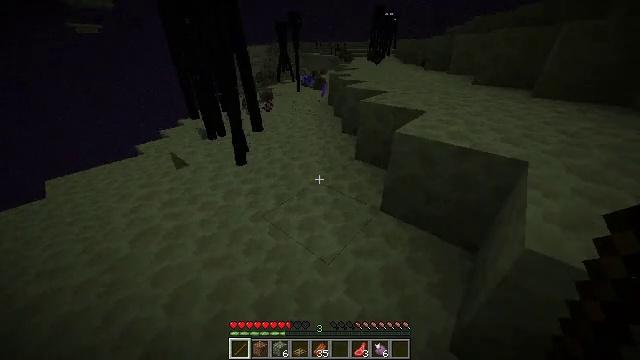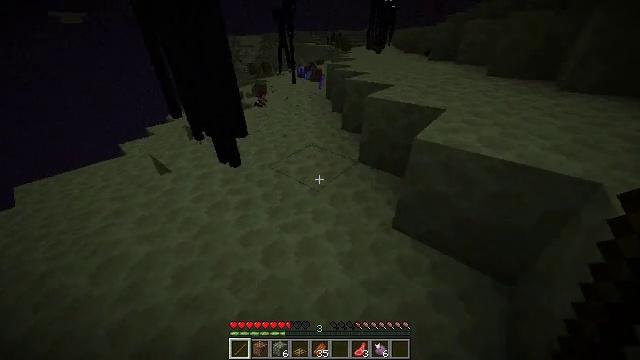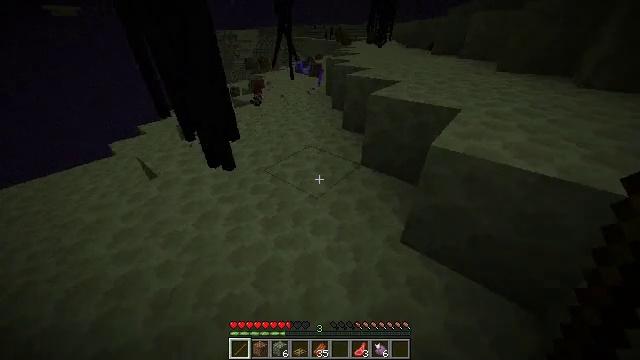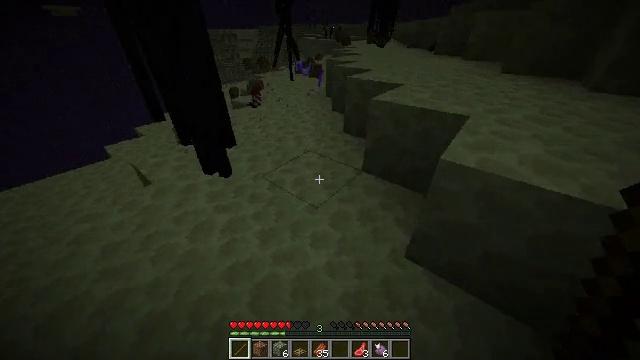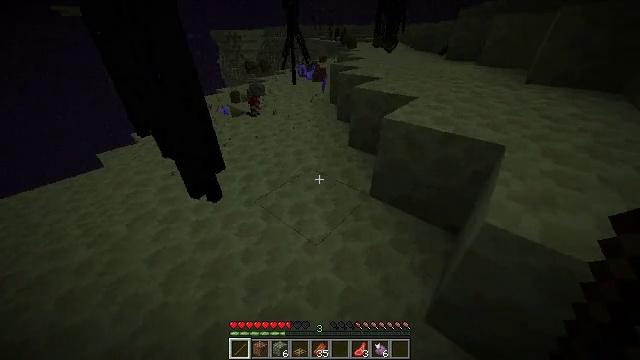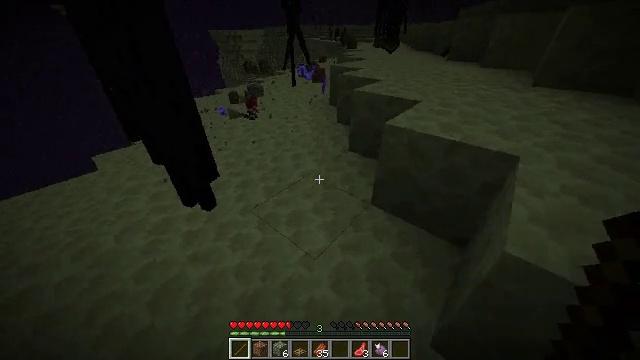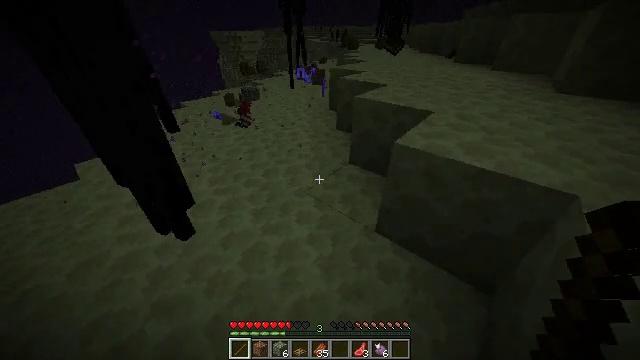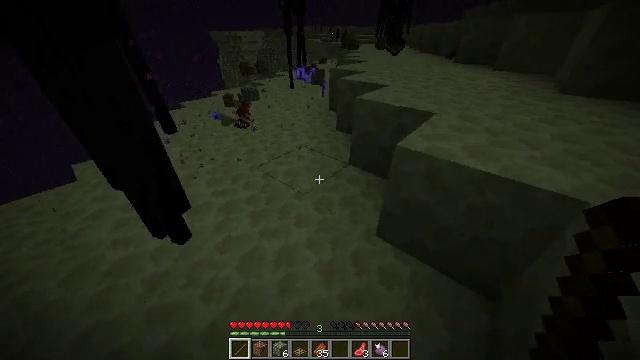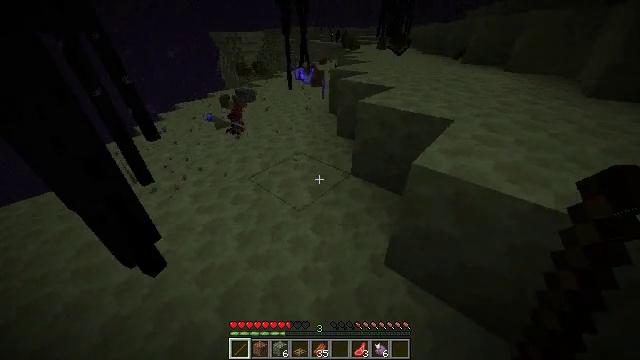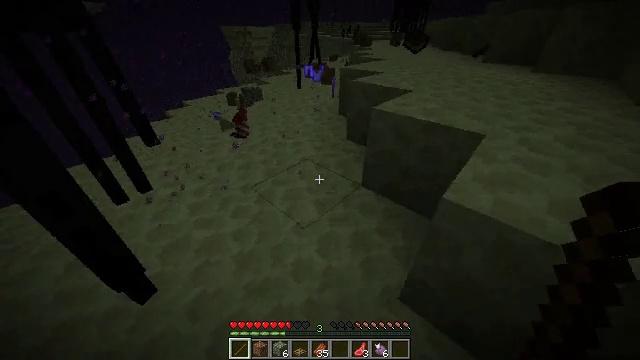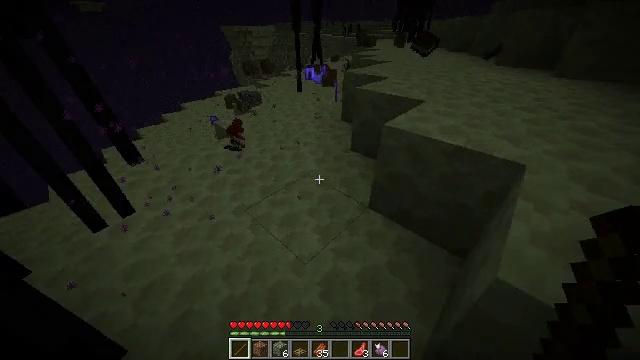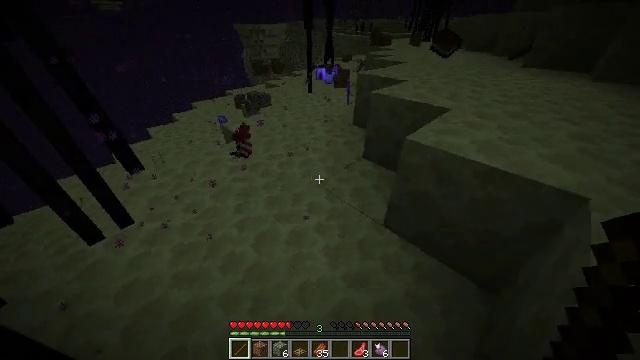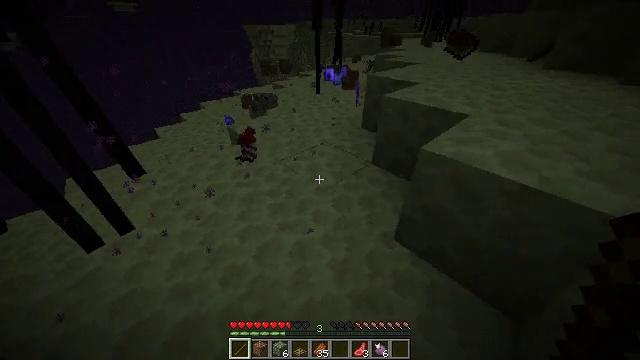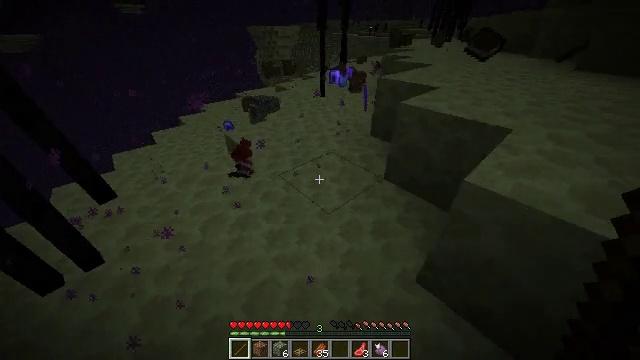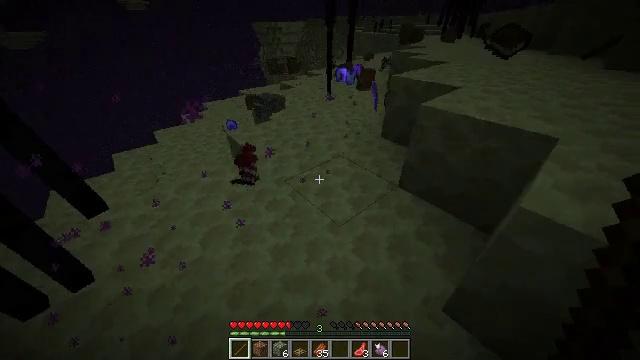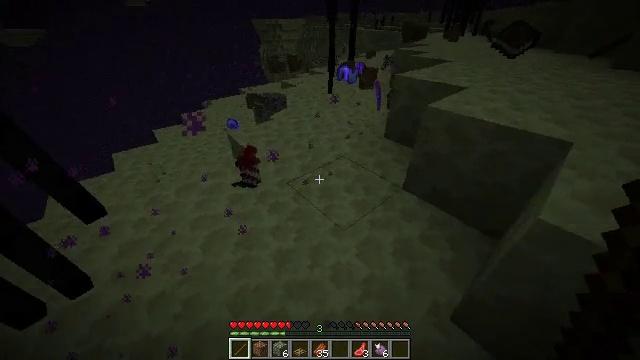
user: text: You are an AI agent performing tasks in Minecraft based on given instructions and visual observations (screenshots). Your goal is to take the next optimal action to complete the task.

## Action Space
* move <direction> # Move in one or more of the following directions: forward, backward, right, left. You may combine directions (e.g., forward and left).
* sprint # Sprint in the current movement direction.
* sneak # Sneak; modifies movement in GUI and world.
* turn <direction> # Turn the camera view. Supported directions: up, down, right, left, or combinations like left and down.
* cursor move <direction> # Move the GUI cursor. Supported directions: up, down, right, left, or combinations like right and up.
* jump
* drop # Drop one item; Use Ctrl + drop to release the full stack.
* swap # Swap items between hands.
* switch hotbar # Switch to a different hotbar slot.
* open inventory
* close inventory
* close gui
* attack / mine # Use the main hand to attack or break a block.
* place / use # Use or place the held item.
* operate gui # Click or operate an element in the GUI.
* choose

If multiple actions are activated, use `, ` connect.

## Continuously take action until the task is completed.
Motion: motion action
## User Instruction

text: Remove a mutton from the inventory.
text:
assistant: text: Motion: move forward, sprint, turn down
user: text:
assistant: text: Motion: move forward, sprint, turn down
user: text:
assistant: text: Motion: move forward, sprint
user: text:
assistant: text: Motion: move forward, sprint, turn left
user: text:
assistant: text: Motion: move forward, sprint
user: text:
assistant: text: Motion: move forward, sprint
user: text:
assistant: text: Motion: move forward, sprint
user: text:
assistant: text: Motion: move forward, sprint
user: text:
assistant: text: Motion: move forward, sprint, turn left
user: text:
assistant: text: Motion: move forward, sprint
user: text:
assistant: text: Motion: move forward, sprint, turn left
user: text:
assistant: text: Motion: move forward, sprint, turn left
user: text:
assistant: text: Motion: move forward, sprint, turn left
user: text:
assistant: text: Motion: move forward and move left, sprint
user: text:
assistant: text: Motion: move forward and move left, sprint
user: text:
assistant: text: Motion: move forward and move left, sprint
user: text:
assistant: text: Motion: move forward, sprint
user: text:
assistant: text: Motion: move forward, sprint
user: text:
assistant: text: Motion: move forward, sprint
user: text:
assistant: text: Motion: move forward, sprint
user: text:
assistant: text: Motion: move forward, sprint
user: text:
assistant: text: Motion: move forward, sprint
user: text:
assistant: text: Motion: move forward, sprint
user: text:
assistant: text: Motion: move forward, sprint
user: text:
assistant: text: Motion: move forward, sprint
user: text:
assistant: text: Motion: move forward and move left, sprint
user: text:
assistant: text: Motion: move forward and move left, sprint
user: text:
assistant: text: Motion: move forward and move left, sprint
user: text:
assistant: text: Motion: move forward and move left, sprint
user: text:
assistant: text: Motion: move forward and move left, sprint, turn right